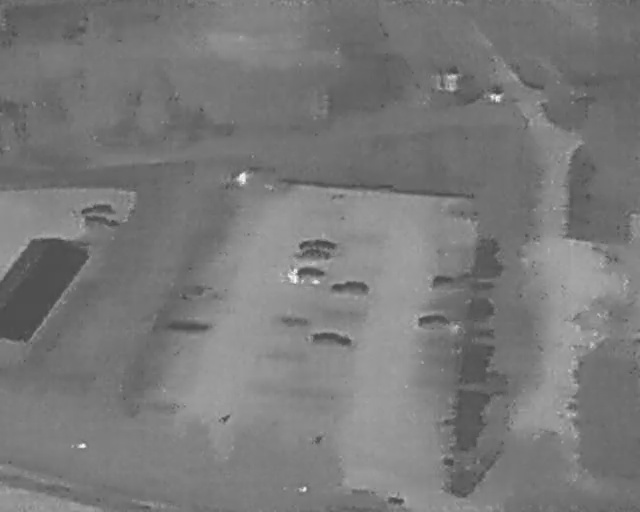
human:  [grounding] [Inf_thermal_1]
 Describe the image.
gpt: In the satellite image, there is  <ref>2 small car </ref> <box>[[14, 37, 16, 44, 2], [14, 40, 16, 47, 2]]</box> located at left,  <ref>6 small car </ref> <box>[[48, 44, 50, 51, 2], [47, 46, 49, 54, 2], [53, 52, 56, 60, 2], [50, 62, 52, 70, 2], [66, 59, 69, 66, 2], [68, 52, 70, 58, 2]]</box> located at center,  <ref>1 medium car </ref> <box>[[46, 49, 49, 58, 2]]</box> located at center.